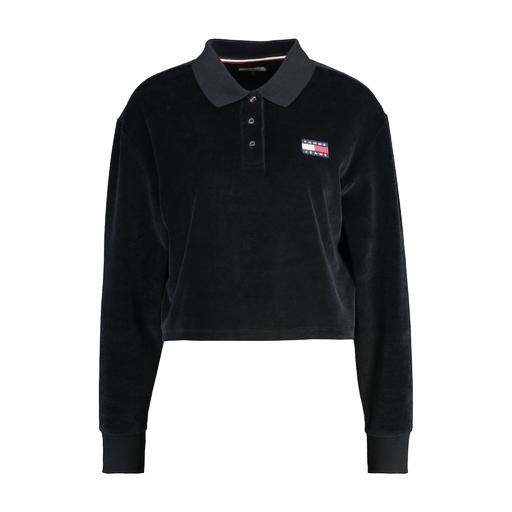
black cropped polo shirt, skinny-fit polo shirt, long sleeve polo shirt, white background